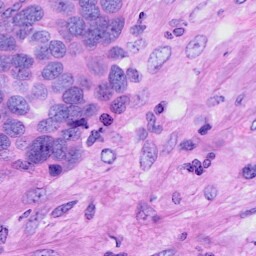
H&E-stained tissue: Ovarian